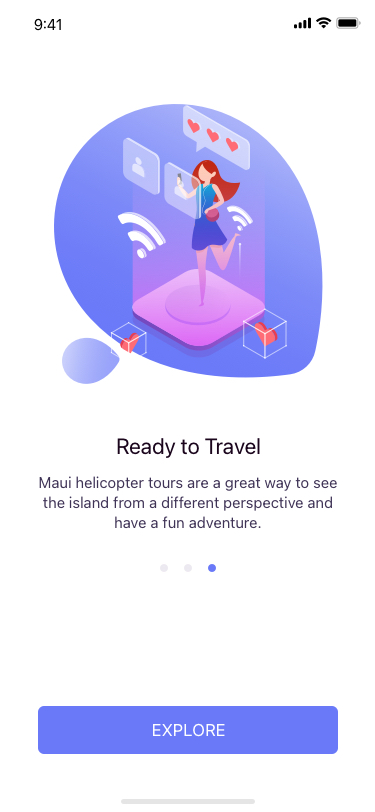
Text in this UI design:
Maui helicopter tours are a great way to see the island from a different perspective and have a fun adventure.
Ready to Travel